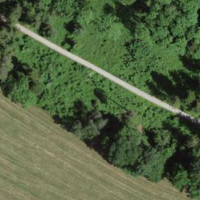
EUNIS habitat code: 44
Species observed at this site:
Cirsium arvense